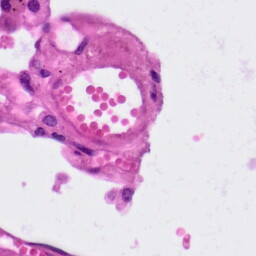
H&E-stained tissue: Lung